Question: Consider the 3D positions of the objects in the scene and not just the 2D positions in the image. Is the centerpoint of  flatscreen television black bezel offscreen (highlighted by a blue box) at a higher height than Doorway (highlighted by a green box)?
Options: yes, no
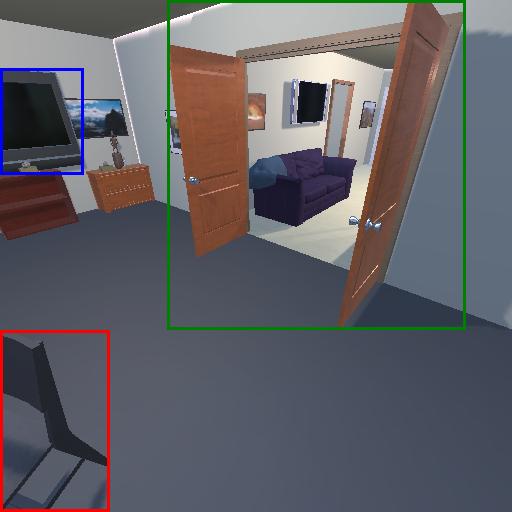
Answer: yes